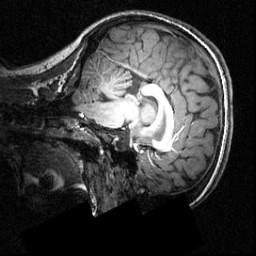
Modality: T1w
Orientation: sagittal
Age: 19
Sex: female
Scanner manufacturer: siemens
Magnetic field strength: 3.951 T
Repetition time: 1.5 s
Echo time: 0.00335 s